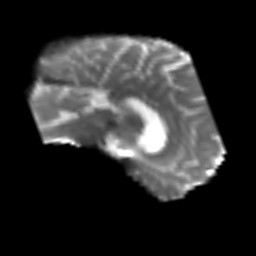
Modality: T2w
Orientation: sagittal
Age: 72
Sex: male
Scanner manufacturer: siemens
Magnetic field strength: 3 T
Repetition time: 3.2 s
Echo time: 0.081 s